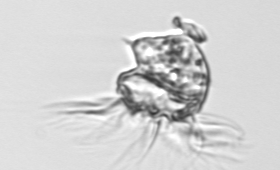
Label: Leegaardiella_ovalis